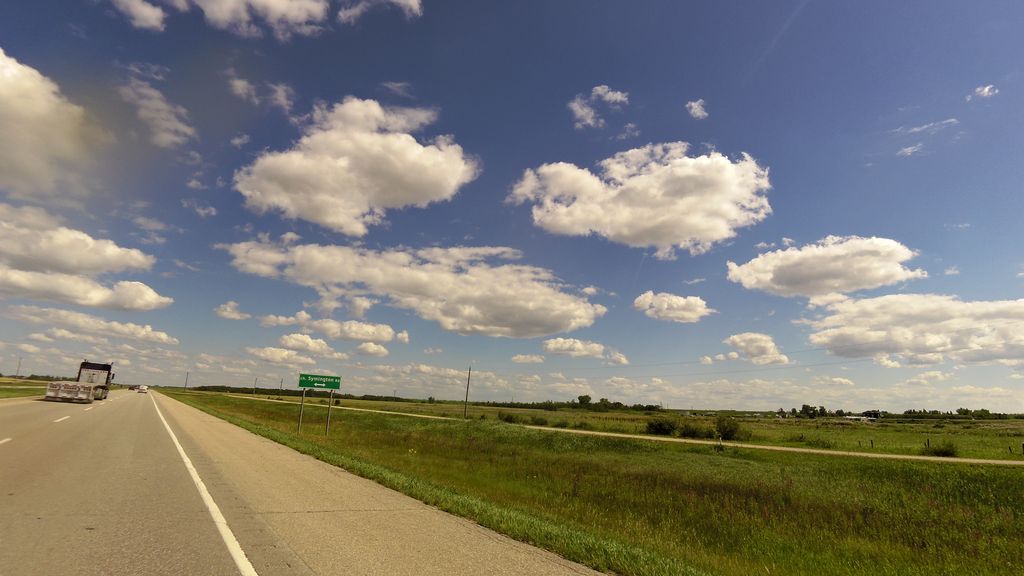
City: winnipeg